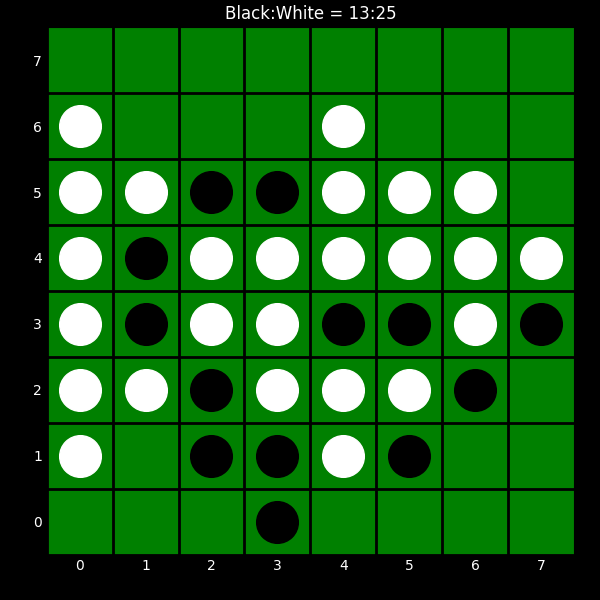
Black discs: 13
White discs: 25